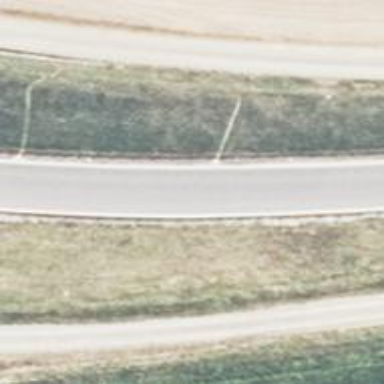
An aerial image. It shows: Asphalt road classified as tertiary.